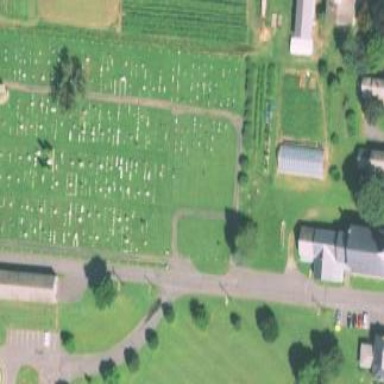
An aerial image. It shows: Cemetery.